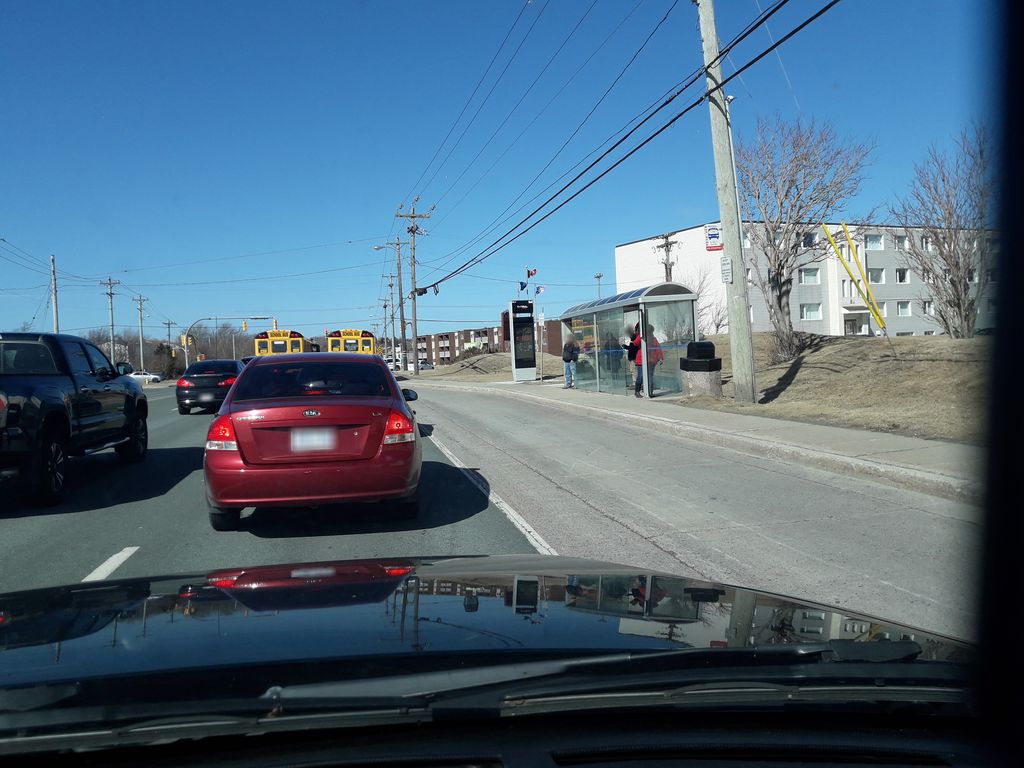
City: st_johns